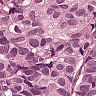
Metastatic tissue present: yes